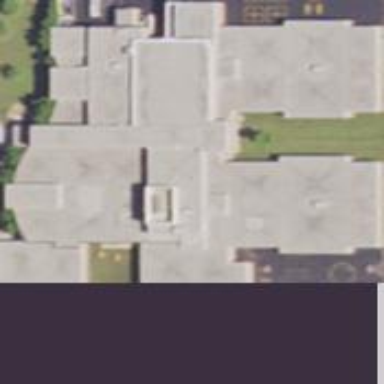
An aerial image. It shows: School building.